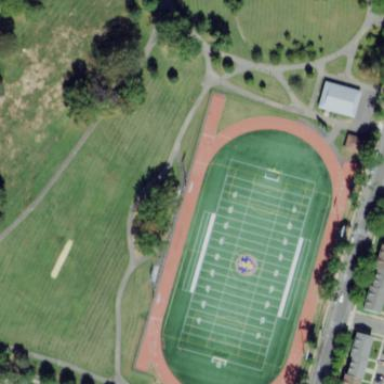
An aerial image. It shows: Pitch for American football.